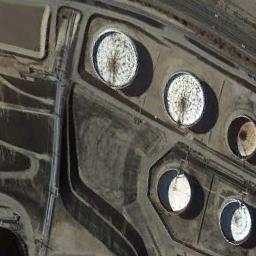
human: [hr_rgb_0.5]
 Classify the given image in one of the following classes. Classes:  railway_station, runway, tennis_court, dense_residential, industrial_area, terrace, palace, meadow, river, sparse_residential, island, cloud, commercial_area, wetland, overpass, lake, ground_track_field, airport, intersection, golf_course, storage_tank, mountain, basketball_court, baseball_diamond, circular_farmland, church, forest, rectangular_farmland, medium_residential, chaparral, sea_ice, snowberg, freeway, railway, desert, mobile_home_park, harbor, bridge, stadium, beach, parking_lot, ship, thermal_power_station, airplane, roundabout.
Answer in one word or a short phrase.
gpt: storage_tank